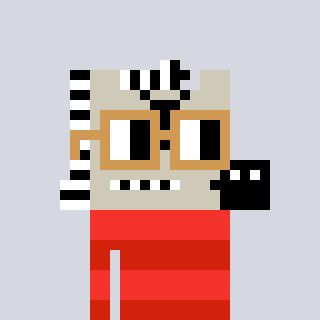
a pixel art character with square brown glasses, a zebra-shaped head and a red-colored body on a cool background